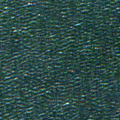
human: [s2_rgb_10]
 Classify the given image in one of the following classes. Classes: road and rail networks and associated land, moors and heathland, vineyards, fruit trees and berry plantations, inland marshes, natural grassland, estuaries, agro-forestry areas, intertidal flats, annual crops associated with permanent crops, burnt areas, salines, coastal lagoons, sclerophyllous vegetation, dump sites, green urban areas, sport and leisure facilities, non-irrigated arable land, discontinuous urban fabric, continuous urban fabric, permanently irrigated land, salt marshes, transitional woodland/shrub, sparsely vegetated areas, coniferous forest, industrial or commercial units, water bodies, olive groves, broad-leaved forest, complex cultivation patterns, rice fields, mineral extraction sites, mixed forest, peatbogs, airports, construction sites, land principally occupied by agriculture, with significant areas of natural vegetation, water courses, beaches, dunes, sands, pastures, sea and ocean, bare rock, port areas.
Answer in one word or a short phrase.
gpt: sea and ocean